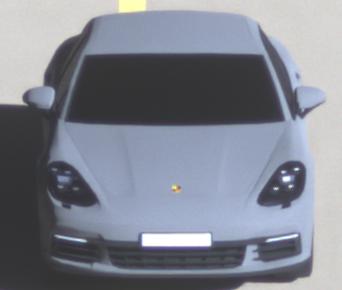
Make: Porsche
Model: Panamera
Detailed model: Panamera (971)
Model produced from: 2016/11
Model produced until: 2018/08
Doors: 5
Color: gray
Road condition: dry road
Daytime: morning or afternoon
Contrast: high contrast